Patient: sex F, age 33
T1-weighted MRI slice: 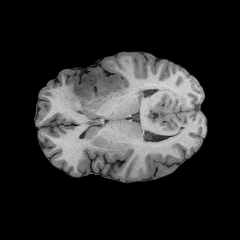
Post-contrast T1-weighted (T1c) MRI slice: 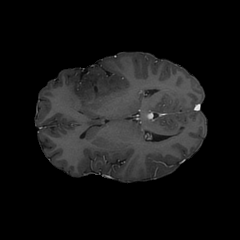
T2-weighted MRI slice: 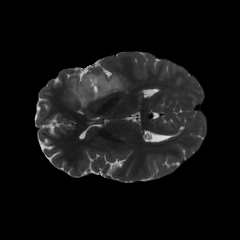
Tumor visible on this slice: yes
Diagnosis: Astrocytoma, IDH-mutant
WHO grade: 2